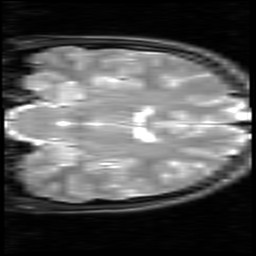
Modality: inplaneT2
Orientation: coronal
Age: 19
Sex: male